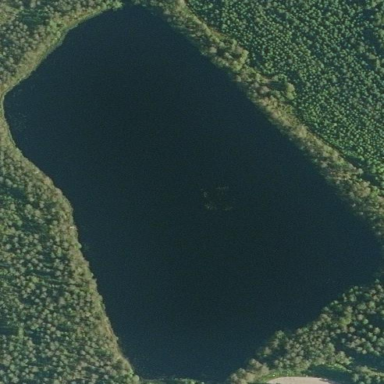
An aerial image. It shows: Beautiful lake surrounded by nature.